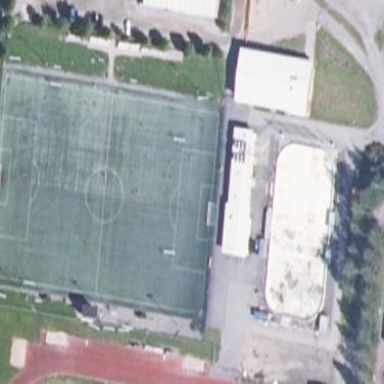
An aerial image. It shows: Artificial turf pitch used for soccer and American football.